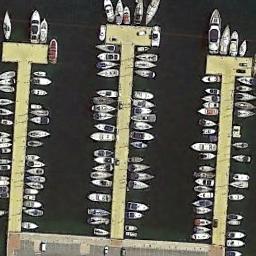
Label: harbor